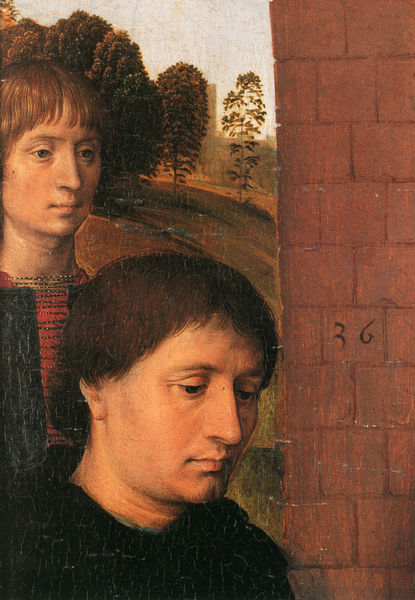
Titel: Triptychon von Jan Floreins
Künstler: Hans Memling
Institution: Brügge, Memlingmuseum
Schlagwörter: baum, blau, gemälde, himmel, kopf, mann, bäume, grün, landschaft, ausschnitt, braun, köpfe, licht, mund, männer, nase, schwarz, ausblick, gras, rot, wiese, blond, gesichter, jung, wand, augen, gesicht, rembrandt, steine, bildnis, portrait, porträt, öl, hügel, natur, haare, schnüre, vater, perlen, renaissance, turm, italien, berge, mauer, ziegel, backstein, detail, zwei männer, zahlen, junge, weste, tor, gemäuer, klinker, veste, halbprofil, quader, wams, religiös, mönch, sohn, zeigel, staffelung, freunde, jund, auschnitt, 36, 26, jungemännder, zieel